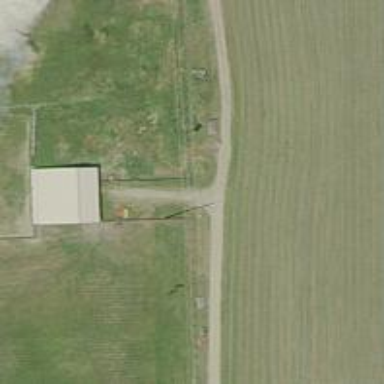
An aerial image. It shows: Power pole.